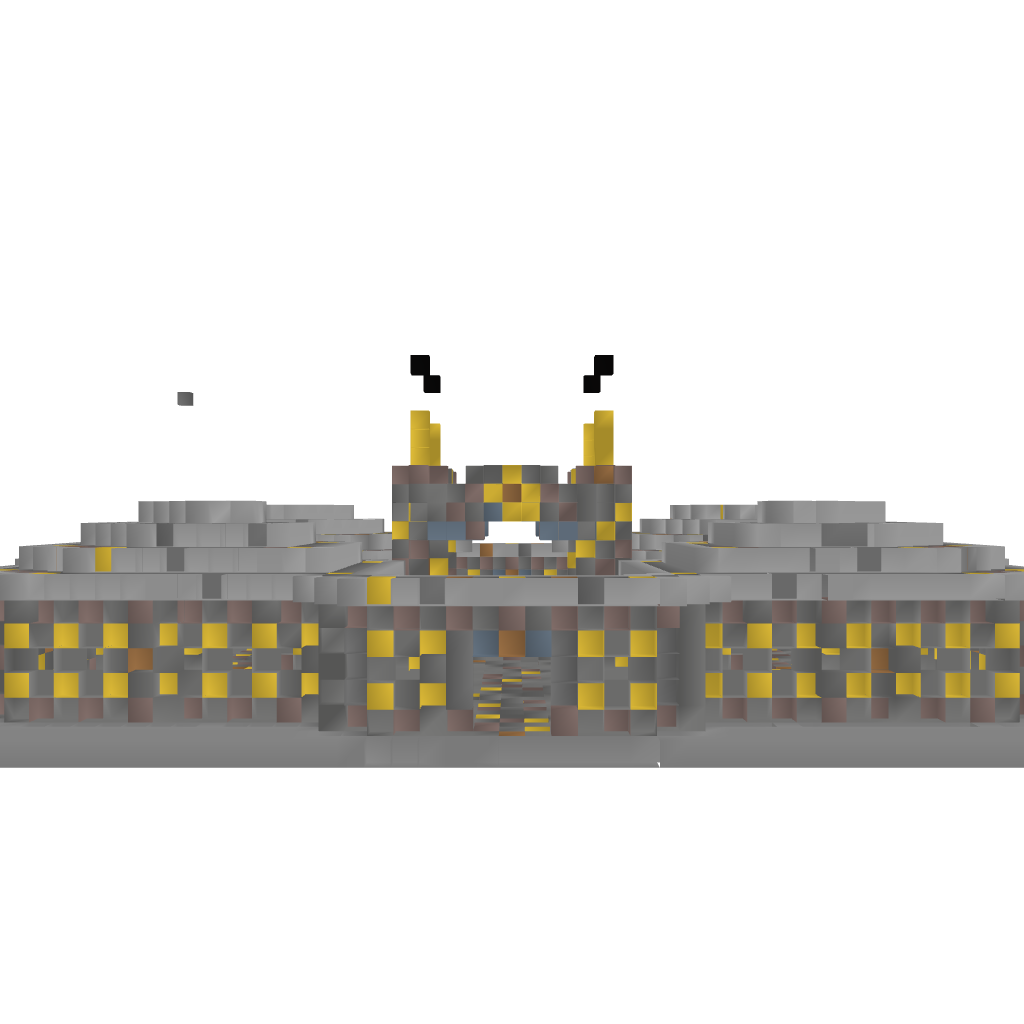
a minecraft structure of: Server Spawn Collection (6 Spawns!)